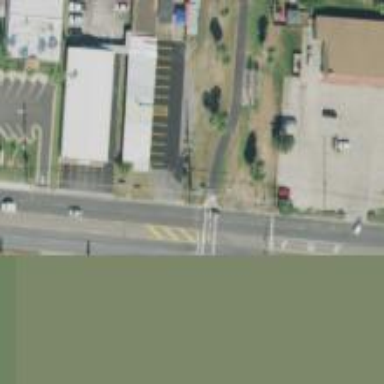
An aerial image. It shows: Power pole.